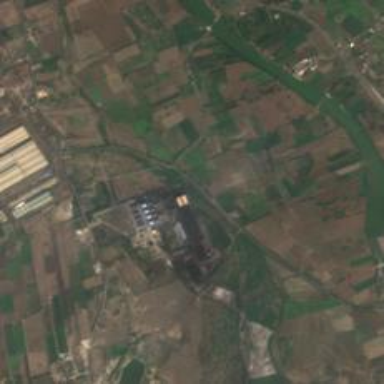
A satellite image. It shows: Coal-powered plant.